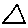
Label: triangle